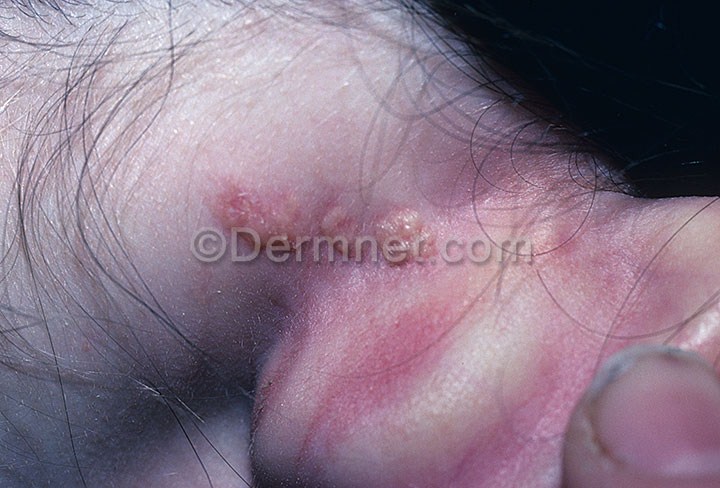
Disease: Seborrheic Keratoses and other Benign Tumors